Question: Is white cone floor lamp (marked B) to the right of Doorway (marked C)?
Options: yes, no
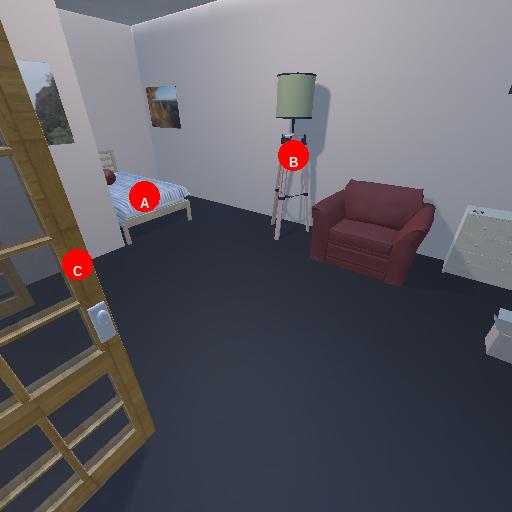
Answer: yes